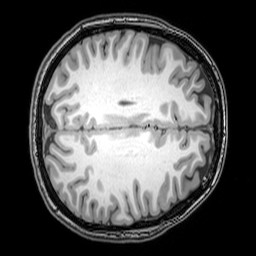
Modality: T1w
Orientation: axial
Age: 23
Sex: female
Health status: healthy
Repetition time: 0.081 s
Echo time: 0.037 s